Aerial crown-view tile of a tropical tree (Barro Colorado Island, Panama), acquired 20241014:
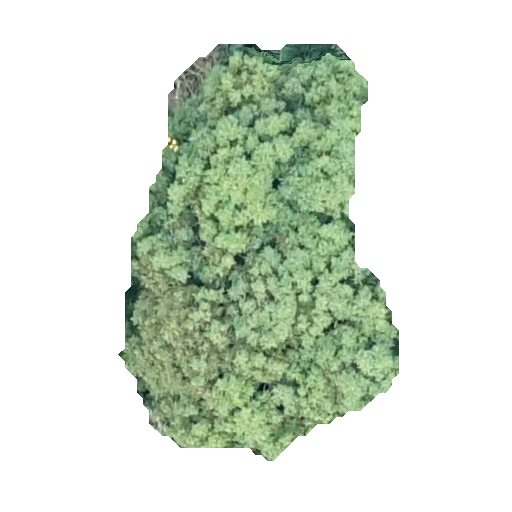
Species: Tachigali panamensis
GBIF accepted scientific name: Tachigali panamensis
Crown area: 132.037 m²